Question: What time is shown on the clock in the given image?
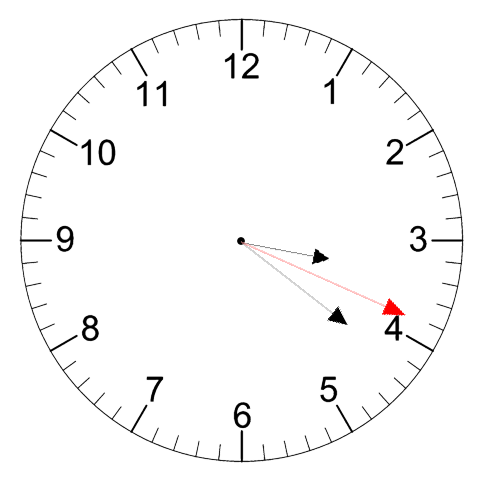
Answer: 03:21:19